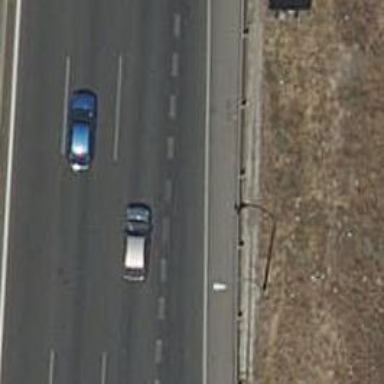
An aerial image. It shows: Guard rail as barrier.